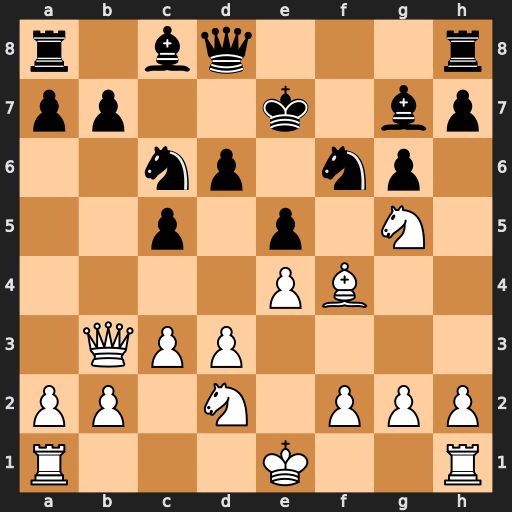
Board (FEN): r1bq3r/pp2k1bp/2np1np1/2p1p1N1/4PB2/1QPP4/PP1N1PPP/R3K2R
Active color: w
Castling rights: KQ
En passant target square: -
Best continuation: Qf7#